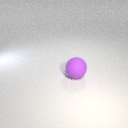
large purple rubber sphere